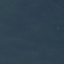
Land use / land cover: SeaLake